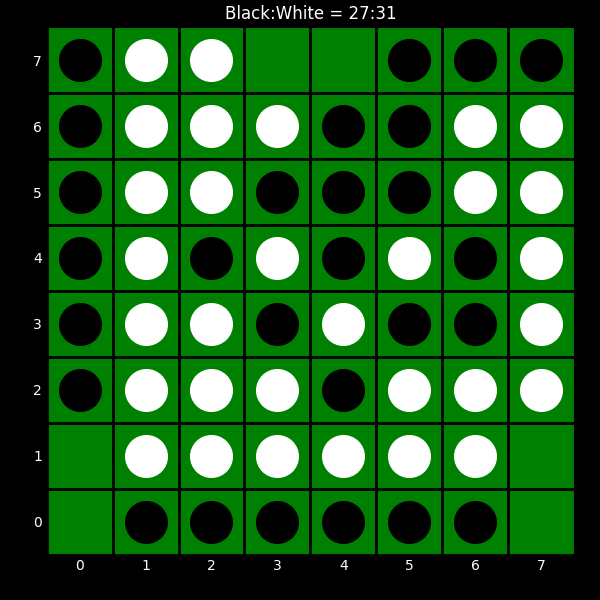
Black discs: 27
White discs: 31